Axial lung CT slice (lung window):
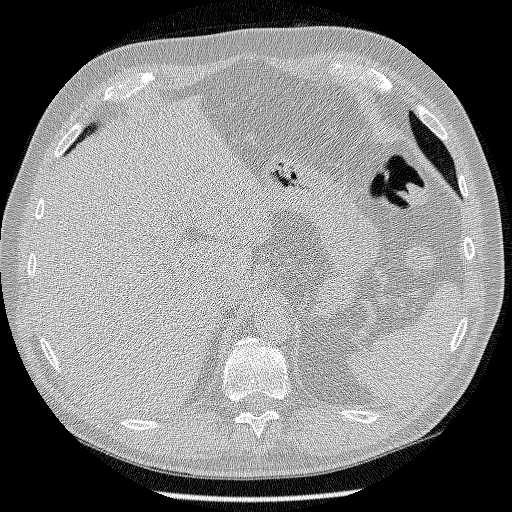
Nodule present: no